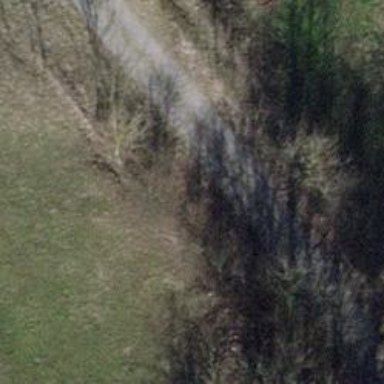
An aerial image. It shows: Gravel track with grade 2 quality.